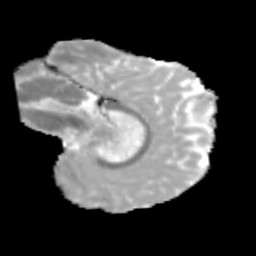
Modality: MD
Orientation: sagittal
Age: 9
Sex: female
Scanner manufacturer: siemens
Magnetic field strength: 3 T
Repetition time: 3.8 s
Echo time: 0.07 s